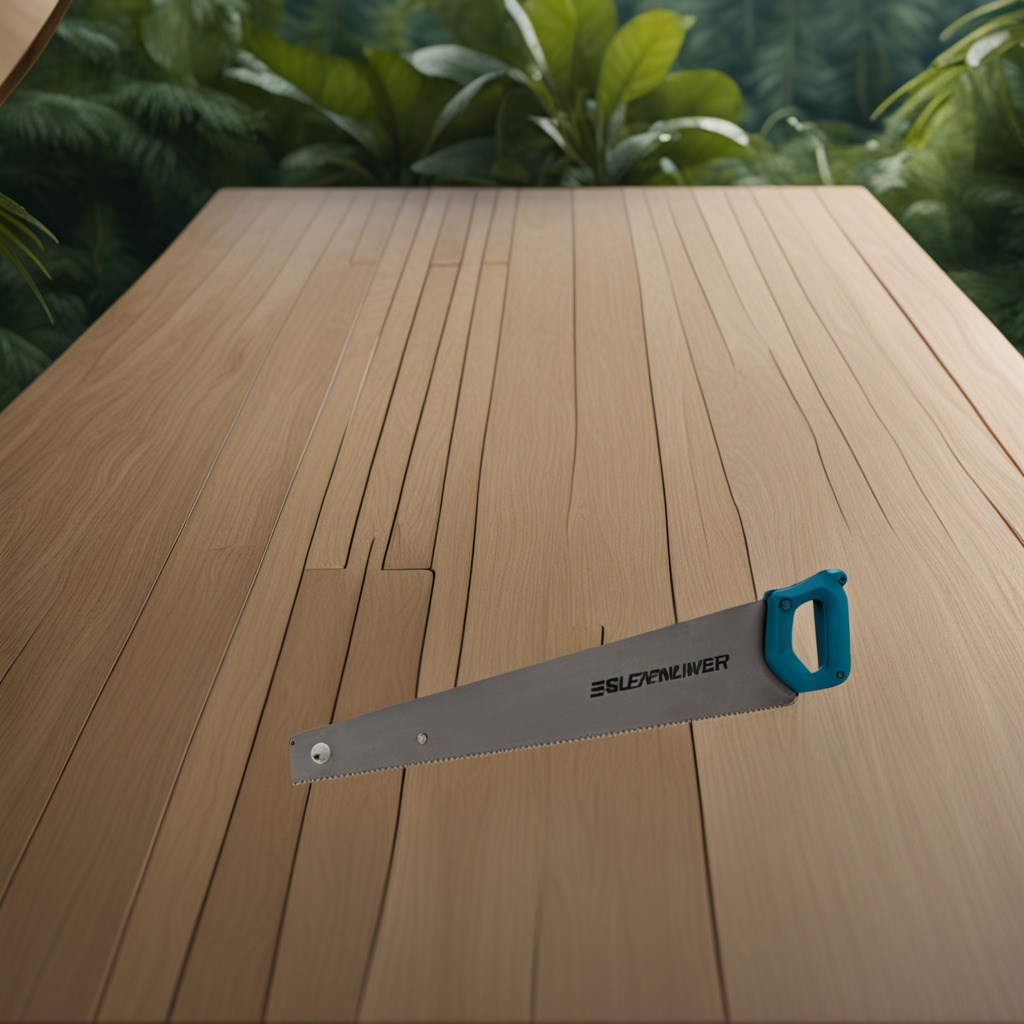
A handheld metal saw is lying on a wooden table inside a jungle field workshop tent humid ambient light worn but.